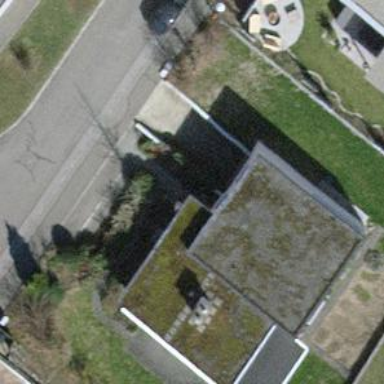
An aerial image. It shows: Flat-roofed building.